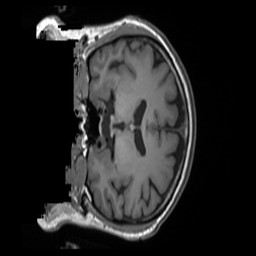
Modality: T1w
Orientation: coronal
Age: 63
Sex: male
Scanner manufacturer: siemens
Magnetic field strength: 3 T
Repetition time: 1.55 s
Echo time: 0.00234 s